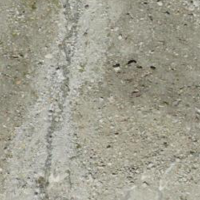
EUNIS habitat code: 49
Species observed at this site:
Parnassia palustris